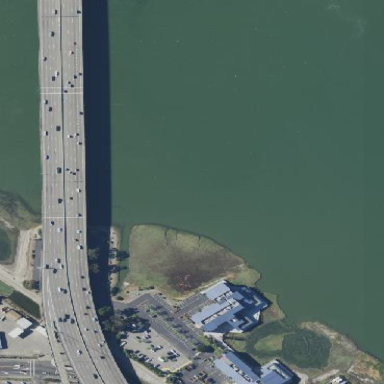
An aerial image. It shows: There is man-made bridge in the image.